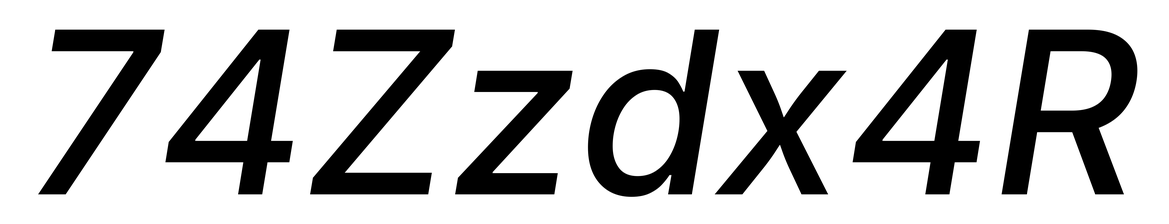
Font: Inter-Italic_Medium_Italic